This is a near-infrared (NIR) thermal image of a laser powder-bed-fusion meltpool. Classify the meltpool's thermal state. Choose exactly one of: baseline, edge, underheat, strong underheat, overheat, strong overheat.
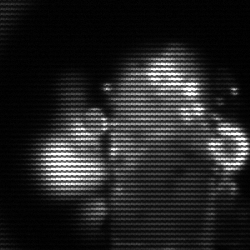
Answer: strong underheat